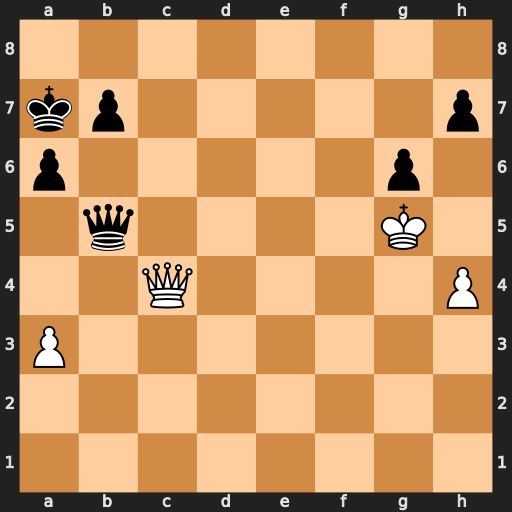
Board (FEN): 8/kp5p/p5p1/1q4K1/2Q4P/P7/8/8
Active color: w
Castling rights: -
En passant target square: -
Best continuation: Qxb5 axb5 Kh6 Ka6 Kxh7 Ka5 Kxg6 Ka4 h5 Kxa3 h6 b4 h7 b3 h8=Q